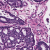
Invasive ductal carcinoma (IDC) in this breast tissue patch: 1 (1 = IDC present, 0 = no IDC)